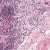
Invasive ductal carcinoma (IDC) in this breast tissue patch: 1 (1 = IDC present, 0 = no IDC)